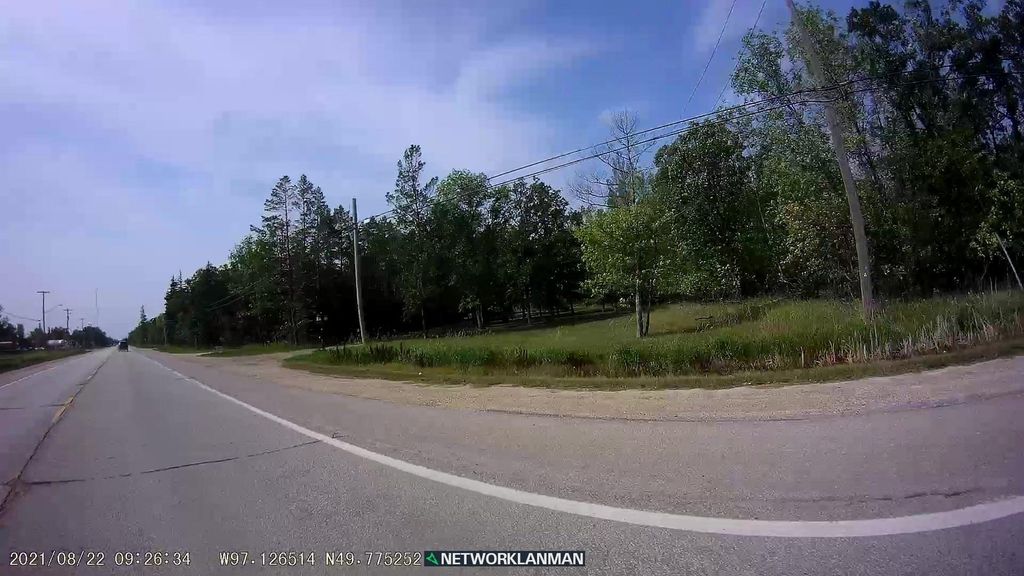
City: winnipeg